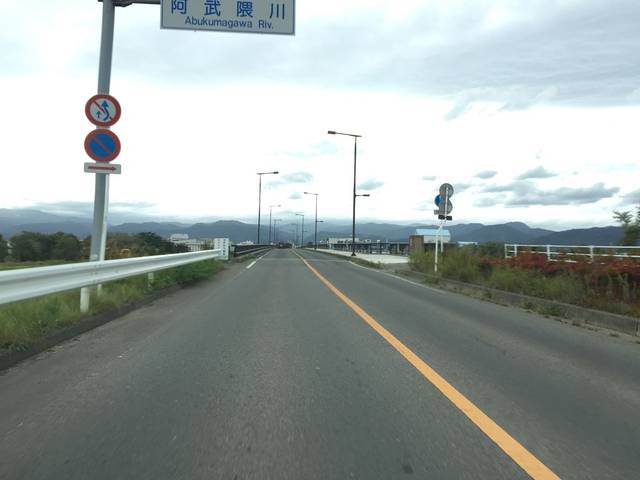
Region: Japan
Coordinates: 37.798, 140.508